Current action and preconditions to check: trajectory_clear

Your task: For each precondition in the list above, predict whether it will hold at this action.

Consider the current scene as observed from the mobile robot's camera, and analyze the predicted future states of all dynamic agents (e.g., people, animals, vehicles, or any moving entities) within the NEXT SECOND.

IMPORTANT: Only answer "very likely" if you are absolutely certain—based on strong, clear evidence—that a dynamic agent will violate the precondition in the predicted future state. Do NOT answer "very likely" for unlikely, ambiguous, or low-probability risks.

Ask yourself for each precondition: Is there a high probability, with clear and convincing evidence, that the predicted future states of any dynamic agent will interfere with the predicted future state of the currently executing action within the NEXT SECOND, causing that precondition to fail?

Assess the risk level based on these predictions. Use "likely" or "very likely" if motions create a clear risk of interference.

Use "neutral" or "improbable" if agents are nearby but their predicted paths are clearly diverging or non-conflicting.

Failure Risk Categories: "very improbable", "improbable", "neutral", "likely", "very likely"

Answer Format: Output ONLY the probability_of_failure value from these categories: "very improbable", "improbable", "neutral", "likely", "very likely"

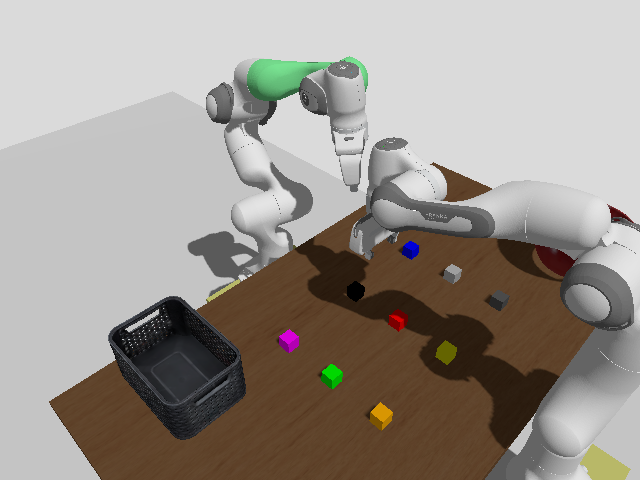

Answer: neutral